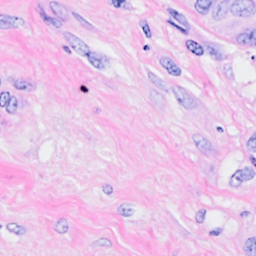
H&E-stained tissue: Breast